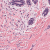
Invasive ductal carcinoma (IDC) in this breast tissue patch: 1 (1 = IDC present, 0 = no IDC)